Question: I'm having an issue with trying to add a "quantity" to a product that a person is ordering. I've got a Products table, an orders table, an order_item table (which is a many-to-many table that contains the id's from both products and orders). I've got a dropdown box on the left which has the quantity that you want. The maximum value is the stock available in the system.
This is what the form looks like:

'''
<form name ="order_form" method="post" action="add_order_action.php" enctype="multipart/form-data">
<table border=1 cellpadding=2 cellspacing=2>
<caption>Order Form</caption>
<tr>
<th align="right"> Property </th>
<th align="left"> Value </th>
</tr>
<tr>
<td class="col1"> Name </td>
<td class="col2"> <input type="text" name="customer" id ="customer" size=30> </td>
</tr>
<tr>
<td class="col1"> Address </td>
<td class="col2"> <input type="text" name="address" id ="address" size=30> </td>
</tr>
<tr>
<td class="col1"> Products </td>
<td class="col2">
<!-- Interests is an array of all interests in the database-->
{foreach $products as $product}
<select name="products[{$product.id}][quantity]" id ="quantities">
{section name=quantities start=0 loop=$product.stock + 1 step=1}
<option value="{$smarty.section.quantities.index}">{$smarty.section.quantities.index}</option>
{/section}
</select>
<input type="checkbox" name="products[{$product.id}][is_checked]" value="1">{$product.name}<br>
{/foreach}
</td>
</tr>
<tr>
<td colspan=2 align="center">
<input type="submit" name="submit" value="Submit">
<input type="reset" name="reset" value="Reset">
</td>
</tr>
</table>
</form>
'''
The product names and stock numbers are both from the products table:
'''
create table if not exists SEProducts
(
id int not null auto_increment primary key,
price double not null,
name varchar(30) not null,
stock int not null,
original_stock int not null,
sold_stock int not null
)ENGINE=INNODB;
'''
Now, what I do is that I make an array from the product names that are checked. What I wanna do is associate the values from the dropdown menus, BUT ONLY IF THEY ARE ONE OF THE CHECKED VALUES. Additionally, if a value is checked, the quantity can't be 0. I'm probably doing this an extremely frustrating way but this is what I thought was the best. I could've done a text field but then you'd have to sanitise user input. That'd be okay if it works as opposed to this which doesn't =/
I add the orders by getting the product array:
'''
<?php
include "includes/defs.php";
$customer = $_POST['customer'];
$delivery_address = $_POST['address'];
if (isset($_POST['products']))
{
$products = $_POST['products'];
}
else
{
$error = "An order must consist of 1 or more items.";
header("Location: list_inventory.php?error=$error");
exit;
}
$id = add_order($customer, $delivery_address, $products);
header("Location: order.php?id=$id");
exit;
?>
'''
Then my add order function works like this:
'''
function add_order($customer, $delivery_address, $products)
{
$connection = mysql_open();
$customer = mysql_escape_string($customer);
$delivery_address = mysql_escape_string($delivery_address);
$query = "insert into SEOrders (name, address, status) " .
"values ('$customer', '$delivery_address', 'New')";
$result = mysql_query($query, $connection) or show_error();
$id = mysql_insert_id();
foreach ($products as $product)
{
if ($product['is_checked'] != 0 && $product['quantity'] != 0)
{
$query2 = "insert into SEOrder_items (order_id, product_id, quantity) " .
"values ('$id', '$product.id', '$product.quantity')";
$result2 = mysql_query($query2, $connection) or show_error();
}
}
mysql_close($connection) or show_error();
return $id;
}
'''
I was thinking I might have to do some JavaScript but I'm absolutely rubbish at that.
If I wasn't able to explain myself: Long story short; I need to add quantities to the products array but only if the products are checked and the quantity is > 0.
Thanks in advance,
Cheers :)
'db/SEOrder_items''SEOrder_items_ibfk_2''product_id''SEProducts''id'
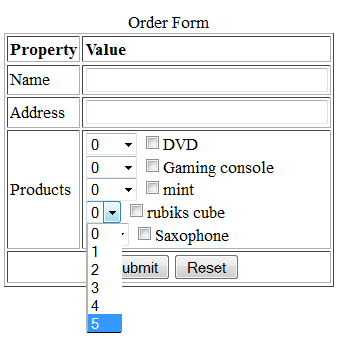
Answer: As a first step I would combine the products- and quantities-arrays, so the quantities, the check-box and the product-name are in one array:
'''
<select name="products[{$product.id}][quantity]" id ="quantities">
...
</select>
<input type="checkbox" name="products[{$product.id}][is_checked]" value="1" />
'''
would result in following array (where 1 and 2 are the products-ids, 'is_checked' is only set if the box was checked):
'''
$_POST['products'] = array(
[1] => array(
'quantity' => 3,
'is_checked' => 1,
),
[2] => array(
'quantity' => 1,
// not checked
),
);
'''
It should be easy to get through such an array using:
'''
foreach($_POST['products'] as $currentProductId => $currentProductArray)
'''